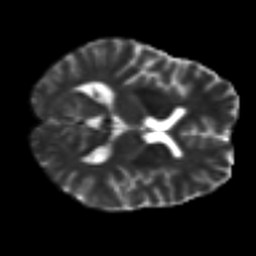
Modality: T2w
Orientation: axial
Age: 49
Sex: female
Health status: ill
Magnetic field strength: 3 T
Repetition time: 8.4 s
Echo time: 0.0926 s